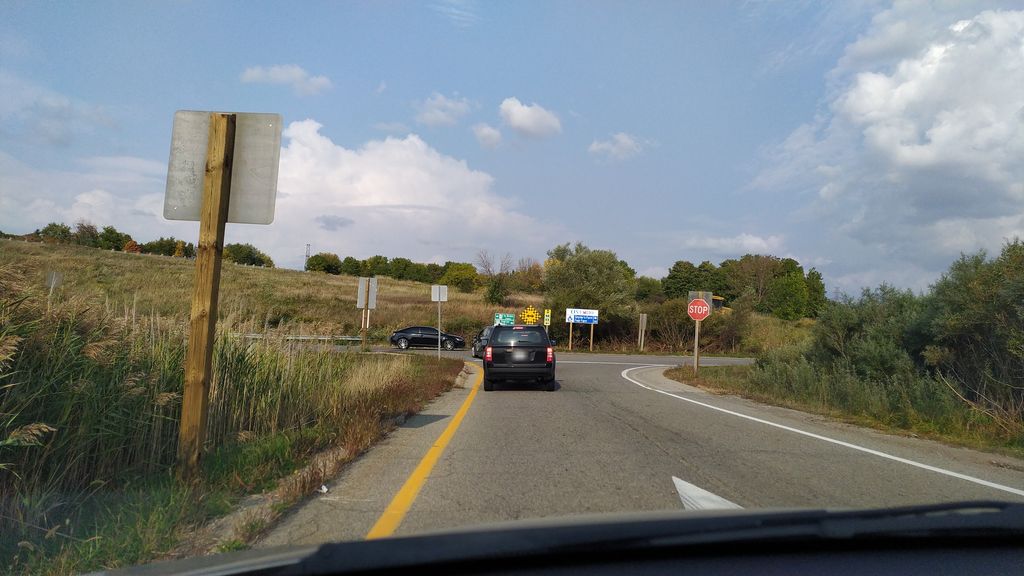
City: kitchener-waterloo